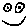
Label: smiley face